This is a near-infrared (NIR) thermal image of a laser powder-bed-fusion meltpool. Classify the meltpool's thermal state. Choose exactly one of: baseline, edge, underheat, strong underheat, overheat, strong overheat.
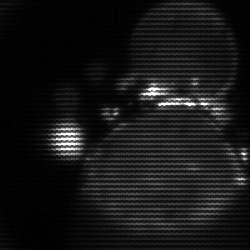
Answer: edge